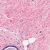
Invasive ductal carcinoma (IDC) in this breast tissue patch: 0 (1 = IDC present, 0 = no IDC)